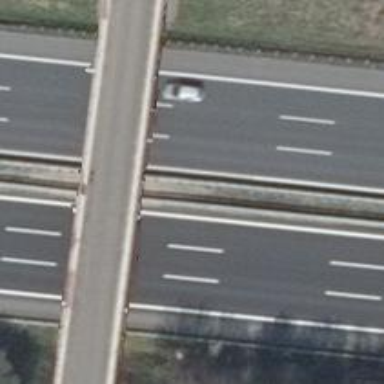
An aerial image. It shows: Motorway with concrete surface.